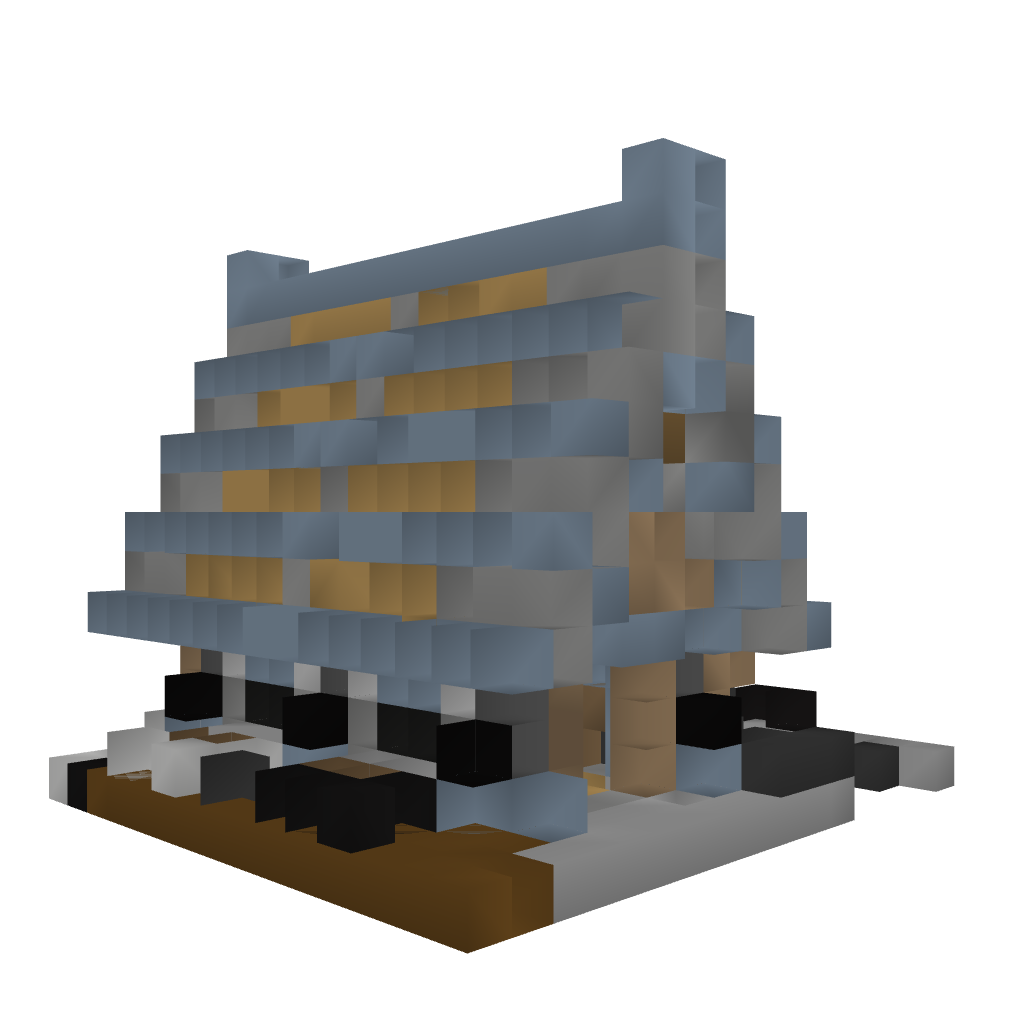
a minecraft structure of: My Little Survival Adventure